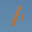
Label: 1